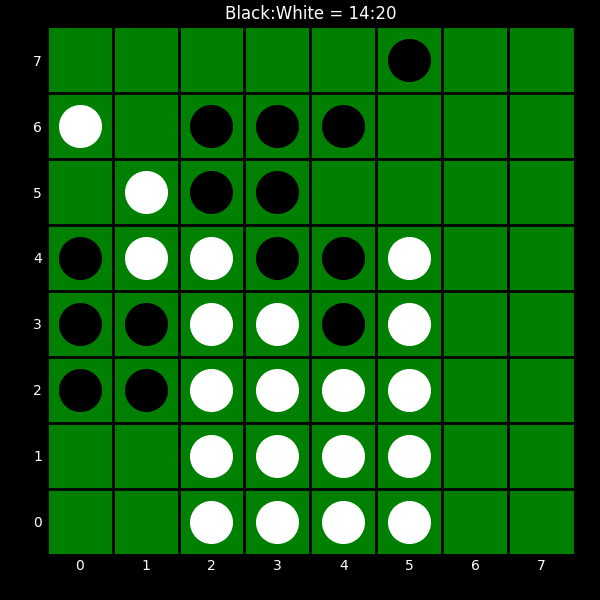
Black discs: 14
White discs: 20